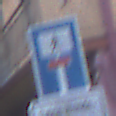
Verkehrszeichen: SackgasseFussgaengerDurchlaessig
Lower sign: HinweisGeaenderteVorfahrtVerkehrsfuehrungVerkehrsregelung3
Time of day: SunriseSunset
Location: Outdoor (Urban)
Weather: Clear
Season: NotSpecified
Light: Natural